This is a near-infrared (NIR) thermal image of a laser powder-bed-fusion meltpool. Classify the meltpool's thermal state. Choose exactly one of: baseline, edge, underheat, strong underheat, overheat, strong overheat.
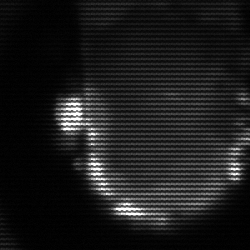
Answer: baseline